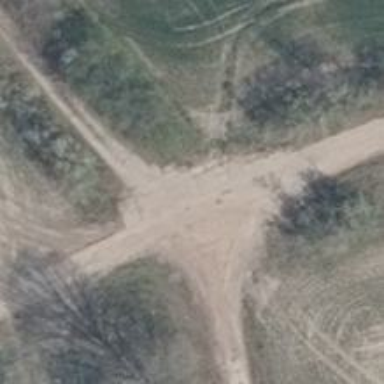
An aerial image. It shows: Unclassified road.